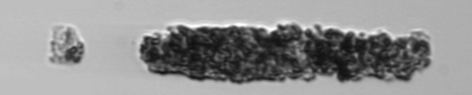
Label: fecal_pellet